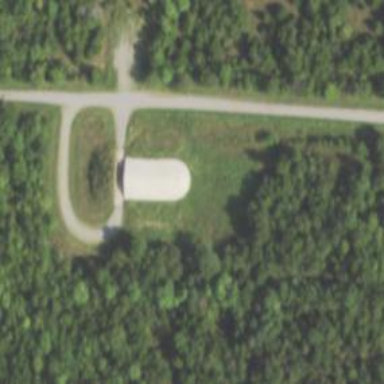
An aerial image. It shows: Military bunker.